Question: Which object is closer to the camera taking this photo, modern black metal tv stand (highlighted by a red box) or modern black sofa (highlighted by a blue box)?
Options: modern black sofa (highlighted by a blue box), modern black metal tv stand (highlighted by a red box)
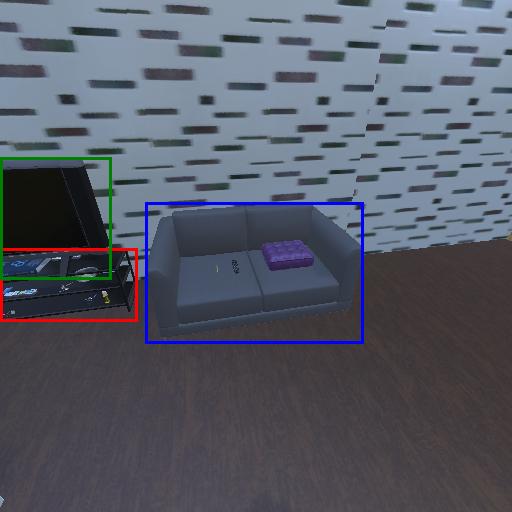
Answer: modern black sofa (highlighted by a blue box)